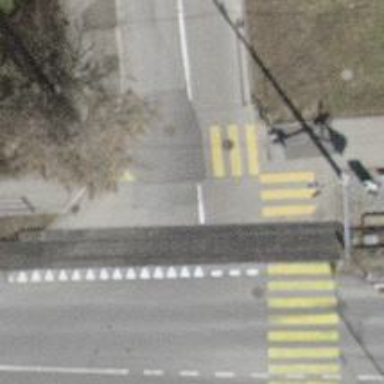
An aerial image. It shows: Level crossing with lights at railway intersection.